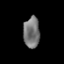
Tissue: prostate
Cell type: T cells
Senescence score: 0.7075
Nuclear area (px): 489
Mean DAPI intensity: 118.219